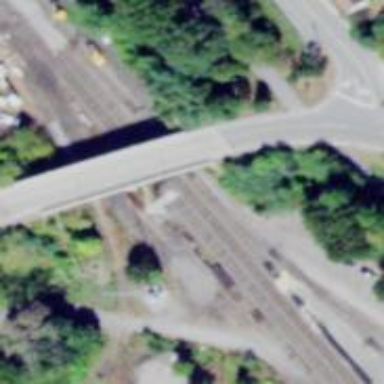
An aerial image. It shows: Railway track.